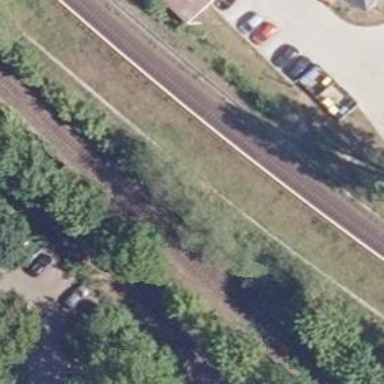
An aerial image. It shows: Railway spur service.